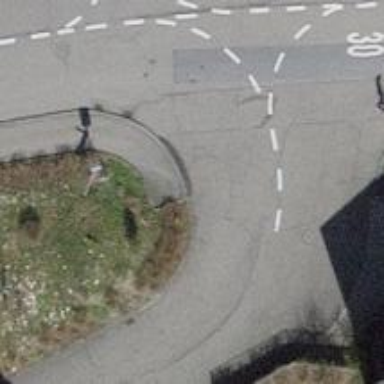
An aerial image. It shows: Kerb barrier.